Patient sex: F
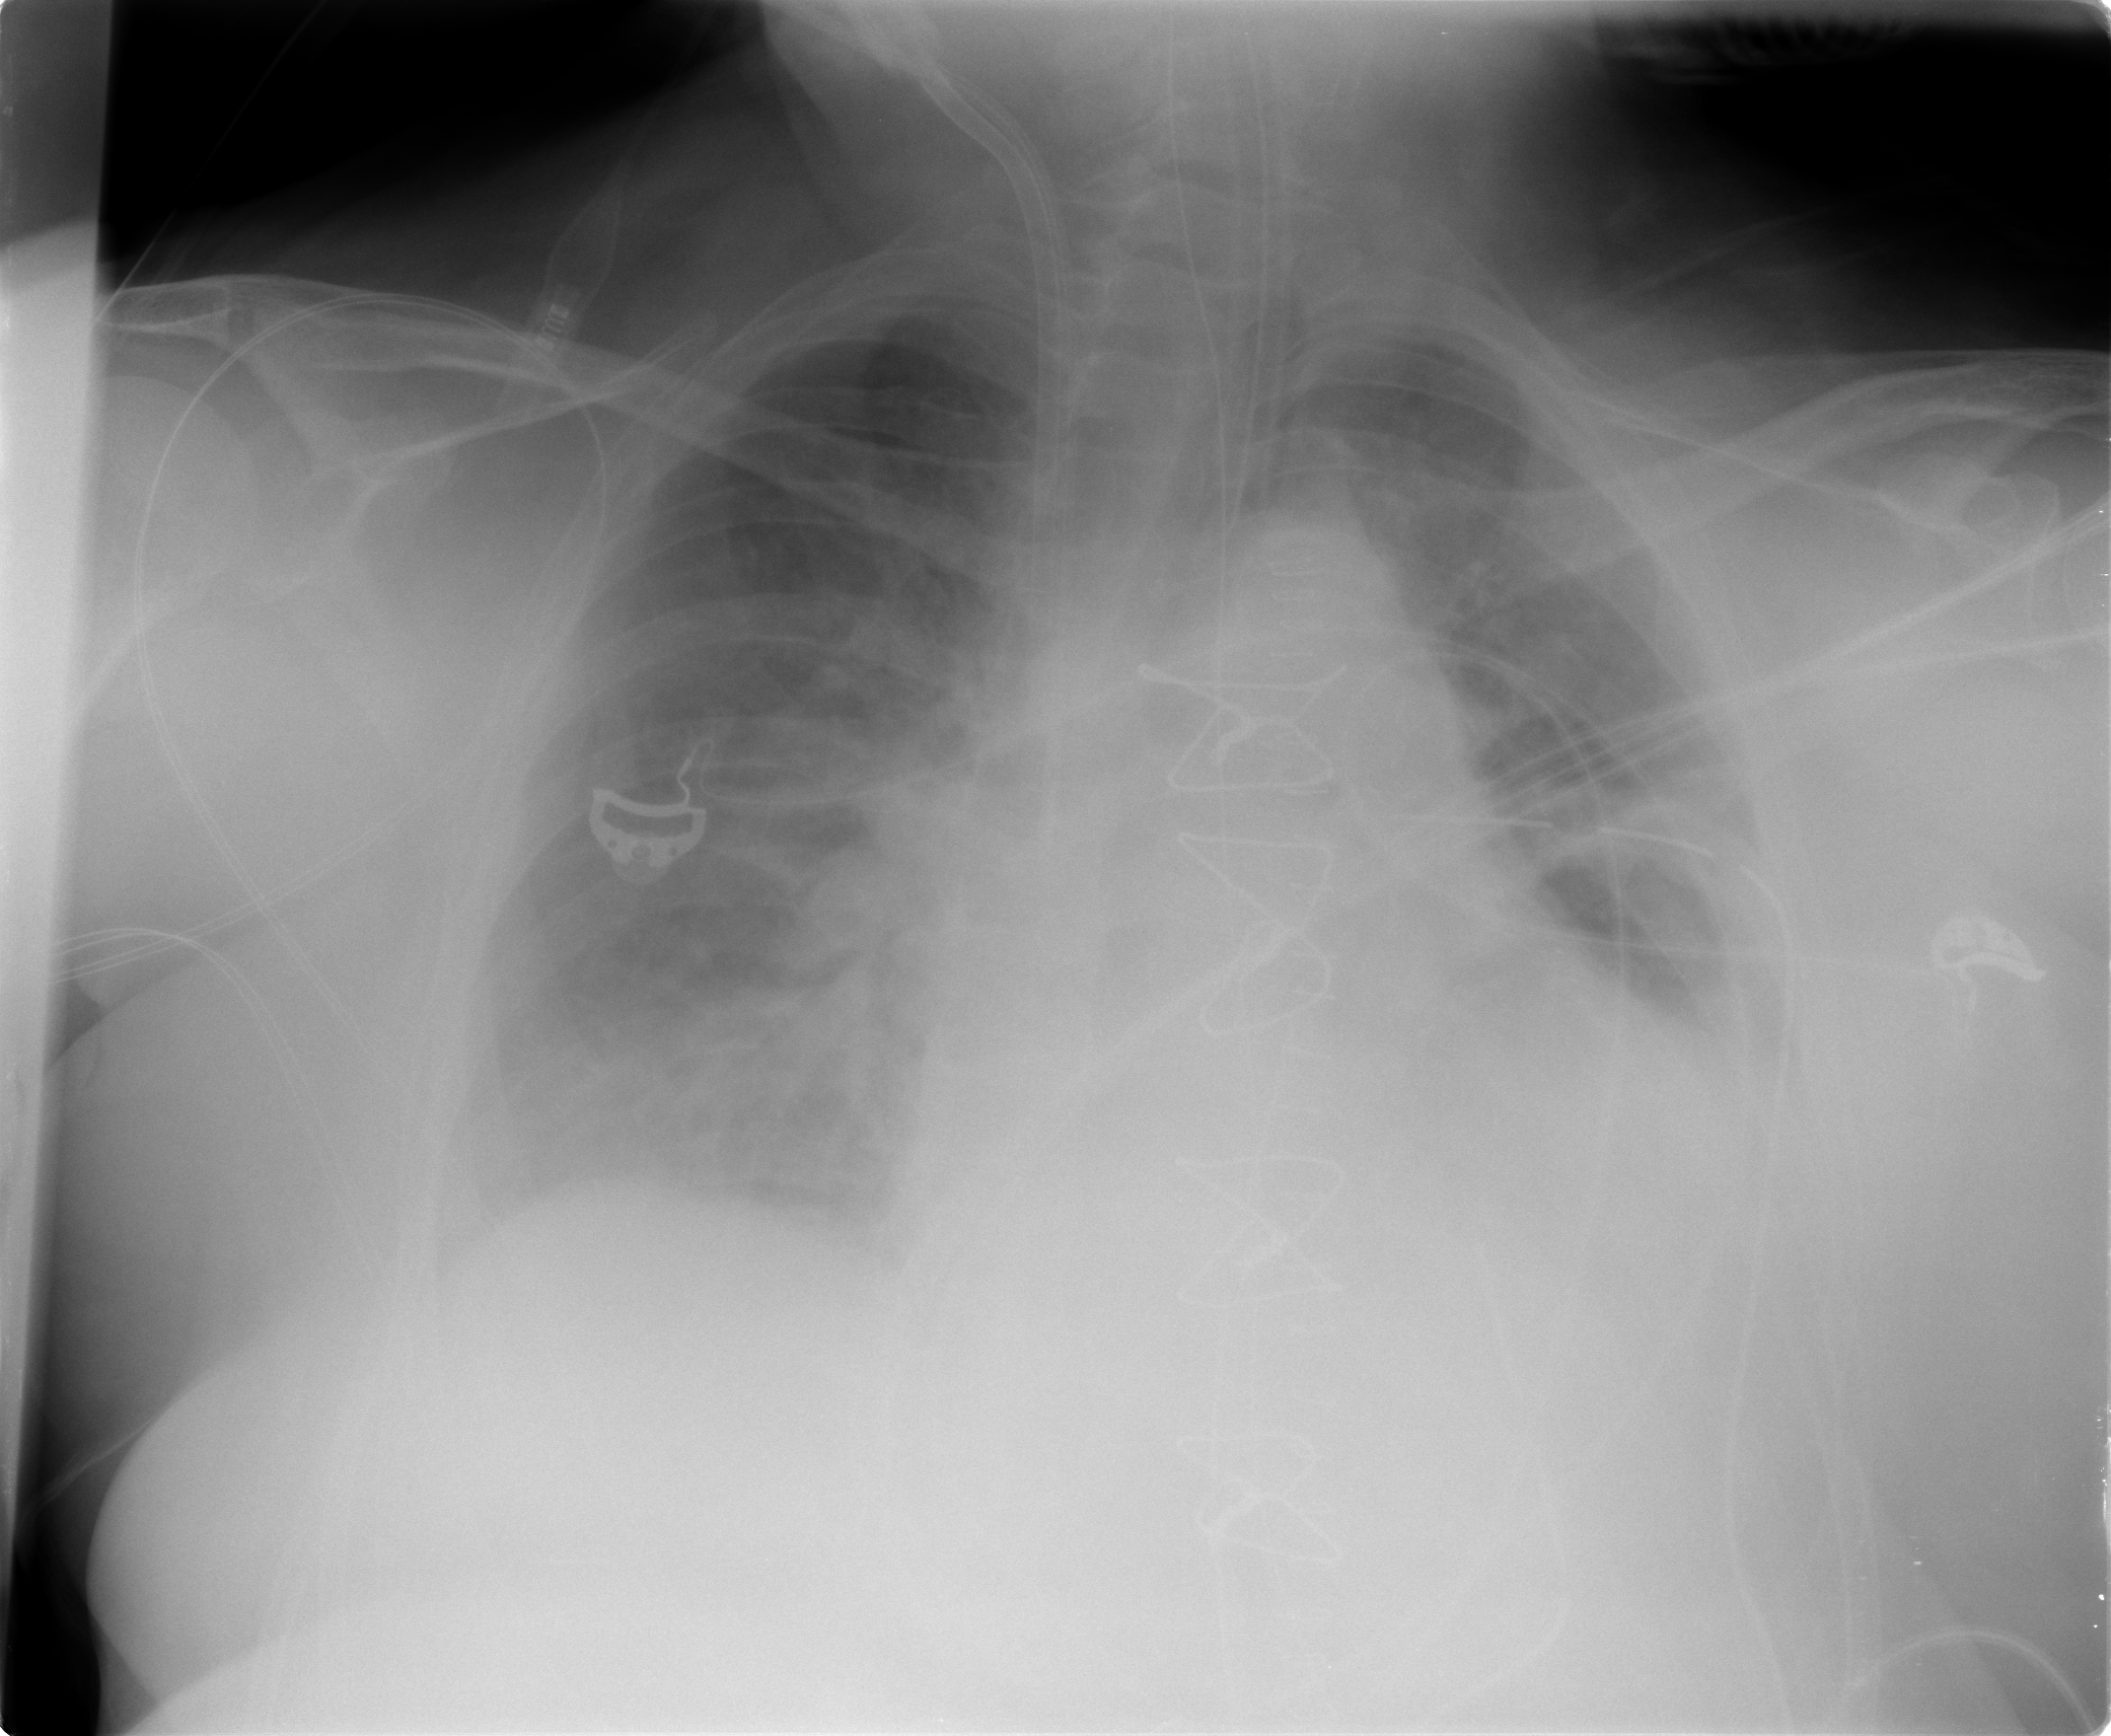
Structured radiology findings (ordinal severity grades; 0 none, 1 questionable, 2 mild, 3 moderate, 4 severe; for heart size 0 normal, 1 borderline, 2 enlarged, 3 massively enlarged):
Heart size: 2
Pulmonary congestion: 2
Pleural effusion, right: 2
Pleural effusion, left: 2
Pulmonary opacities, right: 0
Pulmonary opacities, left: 0
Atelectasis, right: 2
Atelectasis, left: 2